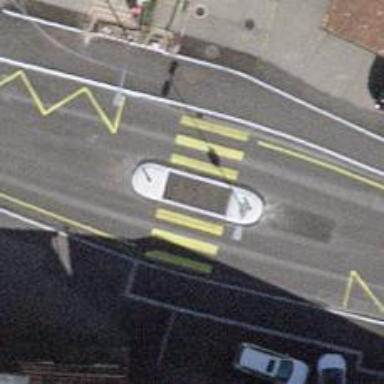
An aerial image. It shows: Marked crossing on the road.